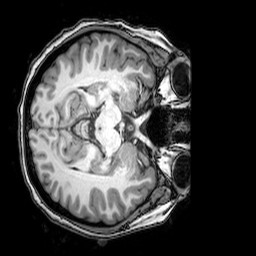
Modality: T1w
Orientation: axial
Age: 30
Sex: female
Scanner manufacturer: philips
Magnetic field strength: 3 T
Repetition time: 0.008113 s
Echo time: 0.003709 s